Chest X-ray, AP view. Patient: 64 years old, sex M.
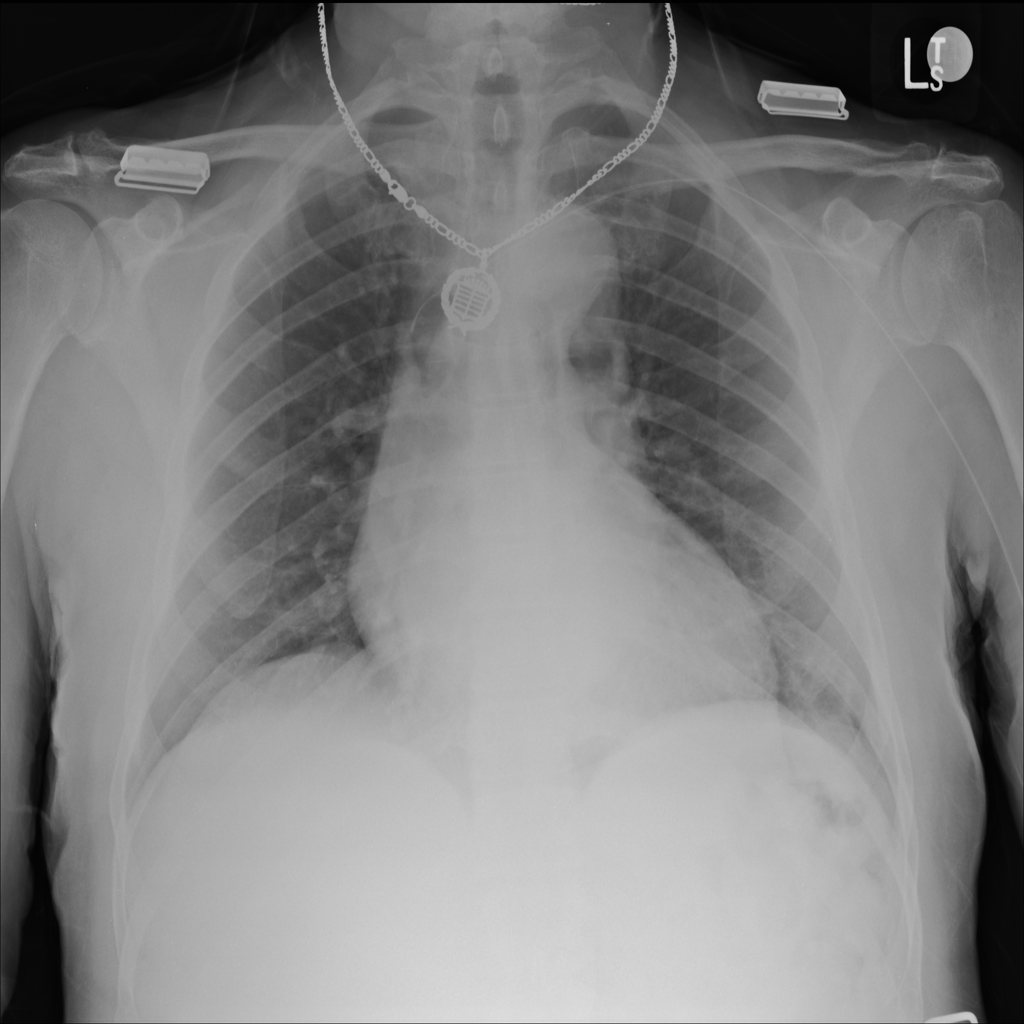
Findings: No Finding